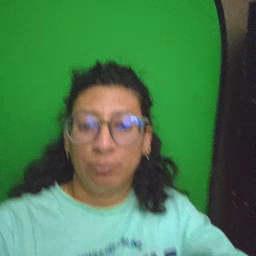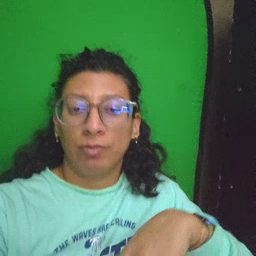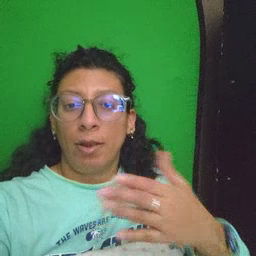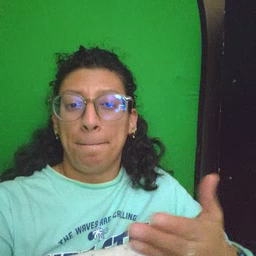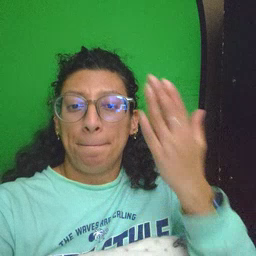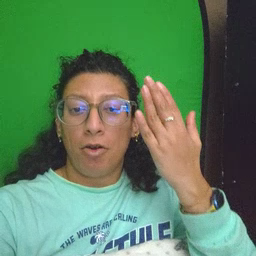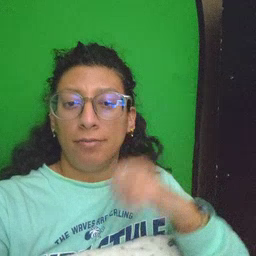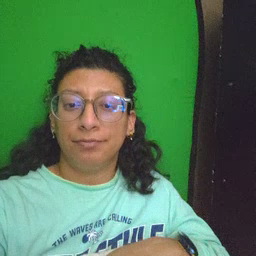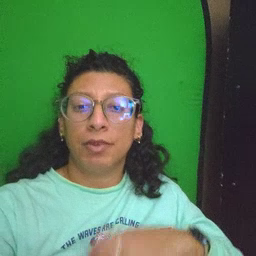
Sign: morning